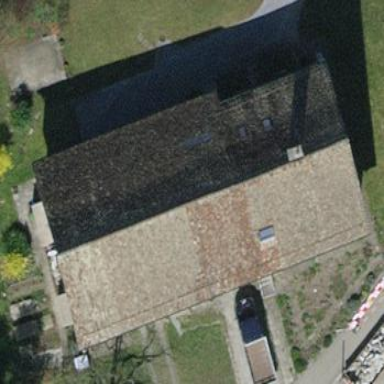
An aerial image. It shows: Residential building with gabled tile roof.